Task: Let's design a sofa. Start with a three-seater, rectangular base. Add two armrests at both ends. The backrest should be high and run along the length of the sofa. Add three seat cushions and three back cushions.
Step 166:
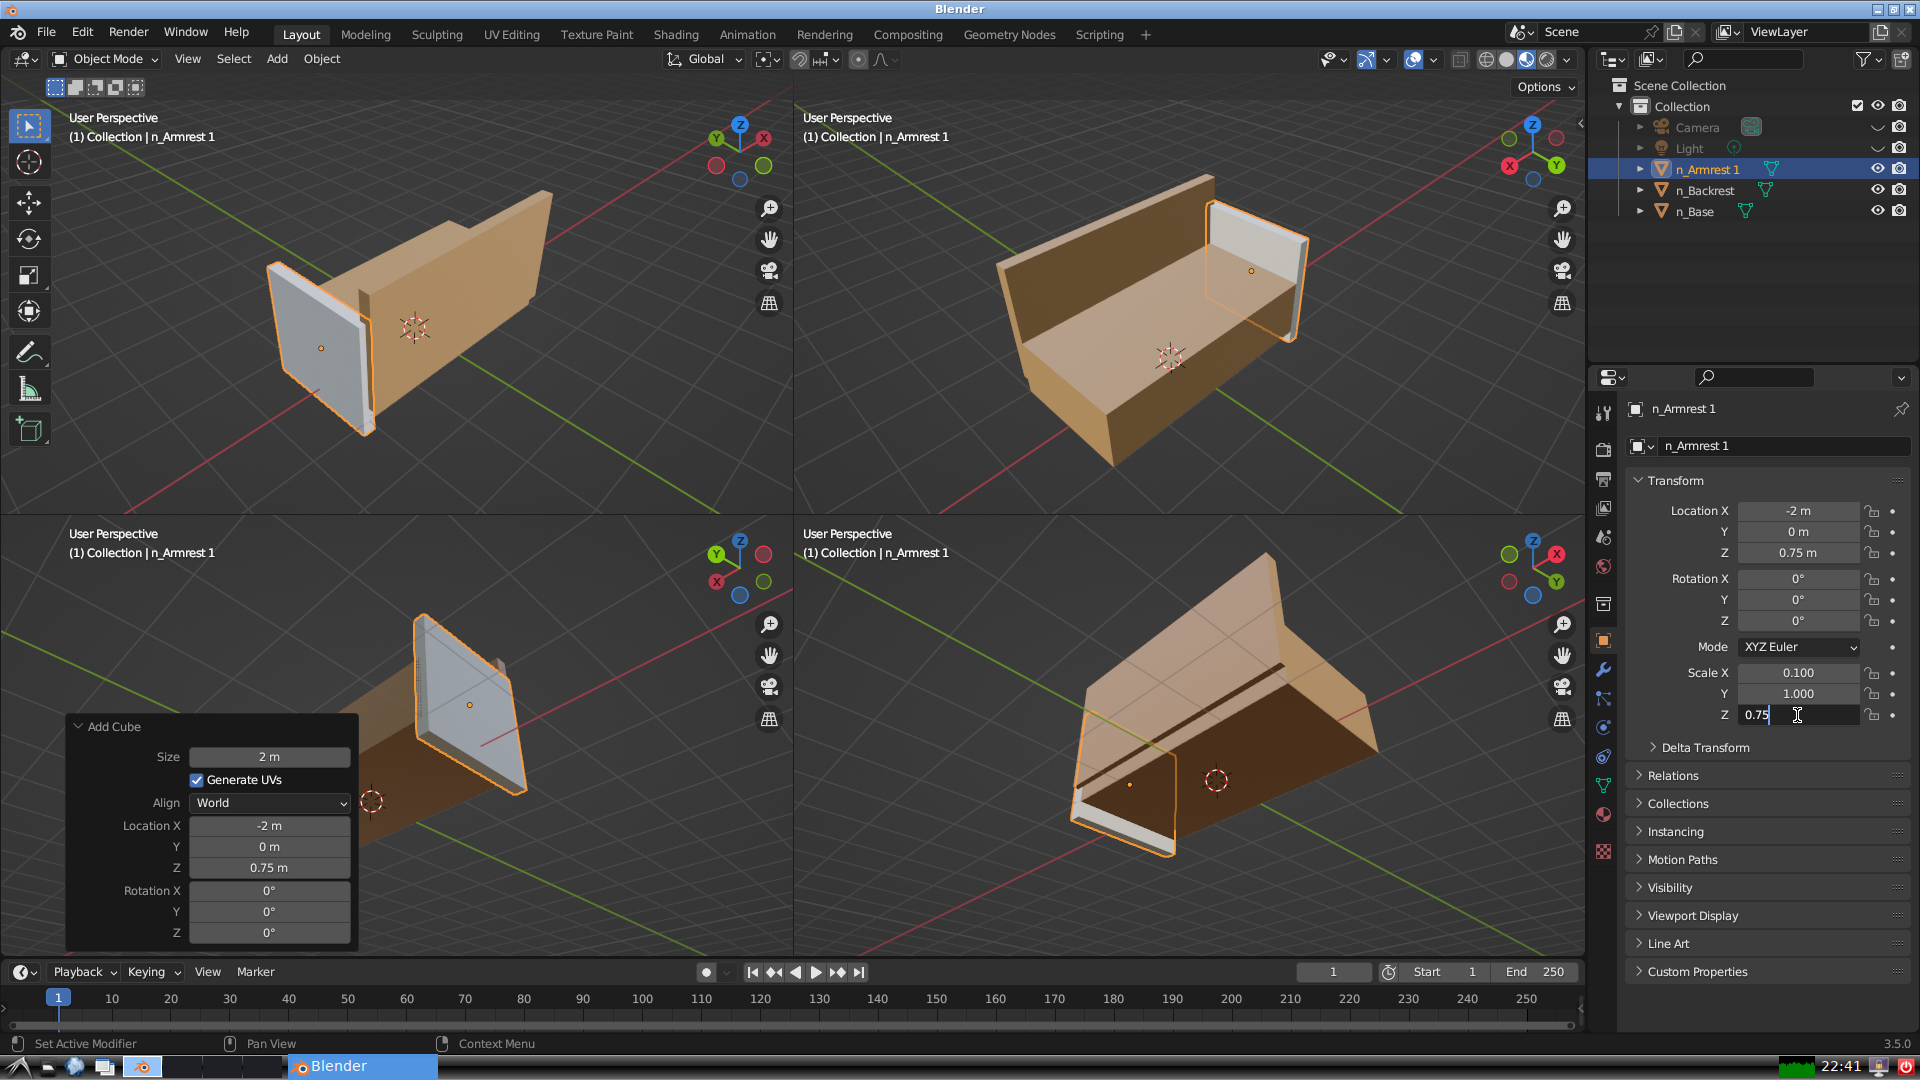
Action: {"key_press": ['Return']}